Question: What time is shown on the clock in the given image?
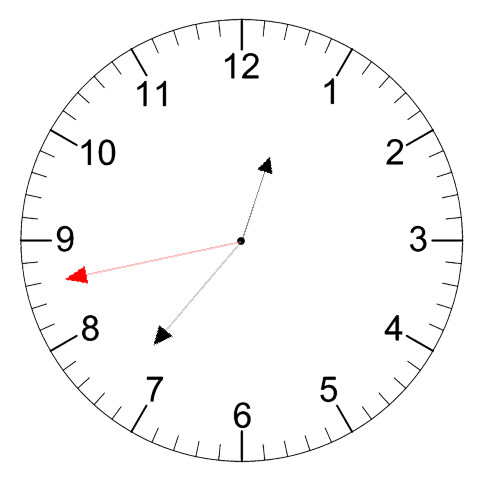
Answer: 12:36:43